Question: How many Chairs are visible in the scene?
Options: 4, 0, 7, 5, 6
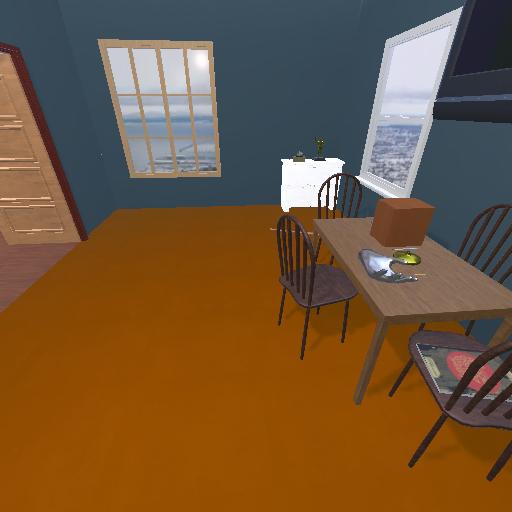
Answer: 4